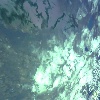
Label: cloud